This grayscale texture is a bearing vibration snapshot reshaped row-by-row into a square image. What is the most likely bearing condition (normal, inner_race, outer_race, ball)?
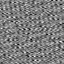
Answer: outer_race